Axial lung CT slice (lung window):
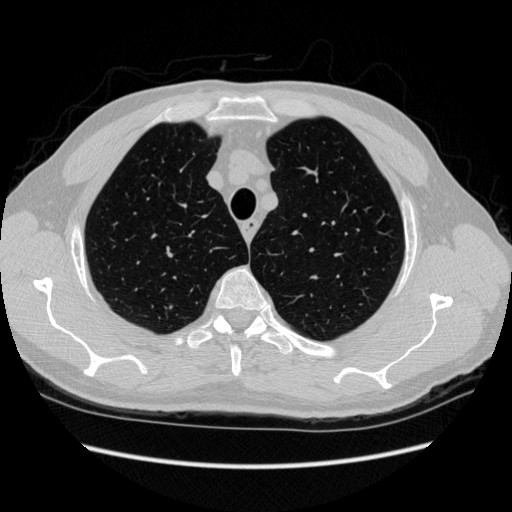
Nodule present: no